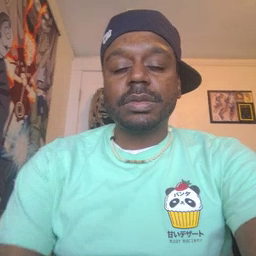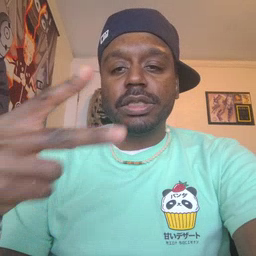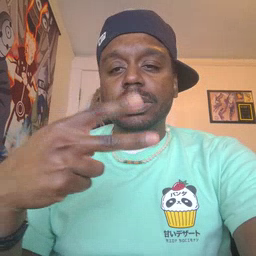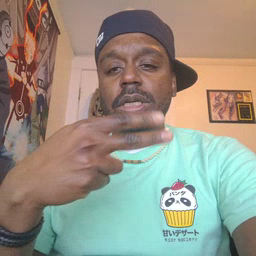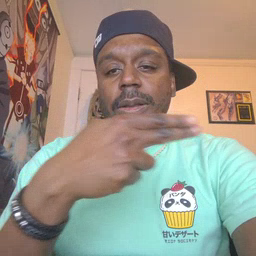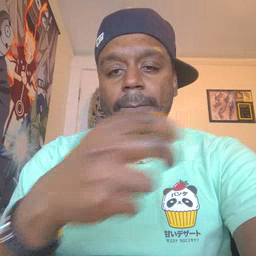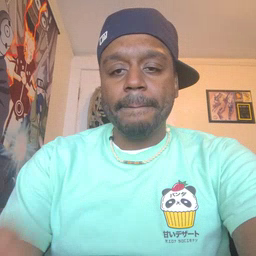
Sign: scissors